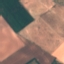
Label: AnnualCrop